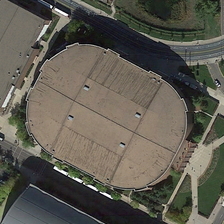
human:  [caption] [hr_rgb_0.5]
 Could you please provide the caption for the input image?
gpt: roads and two buildings are around a center building .

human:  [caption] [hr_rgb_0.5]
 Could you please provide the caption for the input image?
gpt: roads and two buildings are around a center building .

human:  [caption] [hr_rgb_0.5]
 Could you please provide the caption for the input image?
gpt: roads and two buildings are around a center building .

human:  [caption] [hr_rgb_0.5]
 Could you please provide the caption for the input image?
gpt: roads and two buildings are around a center building .

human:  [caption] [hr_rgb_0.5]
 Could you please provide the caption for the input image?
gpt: roads and two buildings are around a center building .